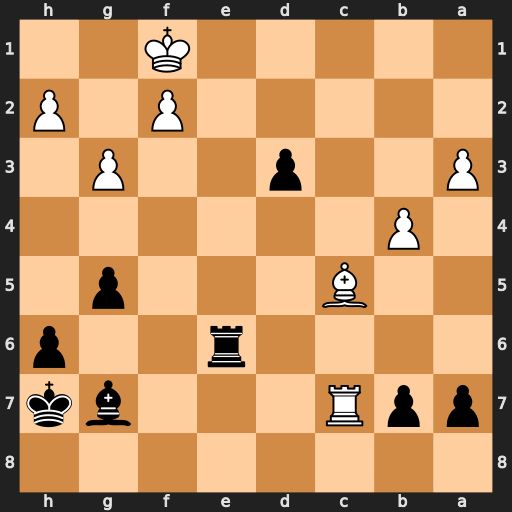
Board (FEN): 8/ppR3bk/4r2p/2B3p1/1P6/P2p2P1/5P1P/5K2
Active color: b
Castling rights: -
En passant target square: -
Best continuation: d2 Rd7 Re1+